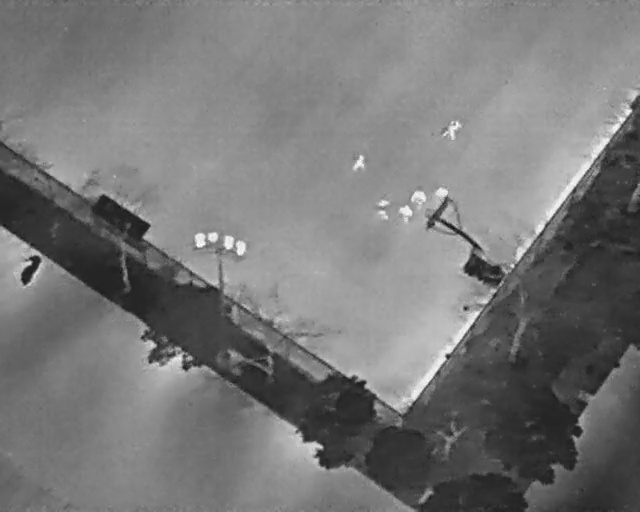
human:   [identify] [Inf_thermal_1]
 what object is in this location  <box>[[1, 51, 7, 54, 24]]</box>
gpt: <ref>1 medium bicycle at the left</ref>